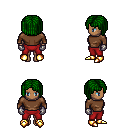
a pixel art fantasy rpg character, female body template, human, dark skin, brown long-sleeve shirt, red pants, green pageboy hairstyle, metal gloves, gold boots, four views (front, back, left, right), 2x2 character sprite sheet, small pixel art, hard edges, no anti-aliasing